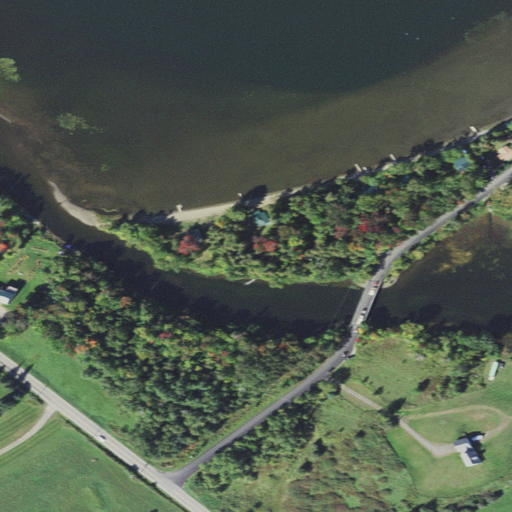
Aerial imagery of beach in Vermont named Balm of Gilead Beach containing open water, pasture, open development, mixed forest, herbaceous wetlands, low intensity development, evergreen forest, woody wetlands, and deciduous forest